Question: I try to working with HTMLEditor in <URL>
But when i chose Numbered list or Bullet list to typing then i press enter keyboard. That like

I think that like
'''
1. first
2. second
3. third
'''
And when i focus in . I press to un-numbered. I think that like
'''
1. first
2. second
third
'''
But all word will be un-numbered
How to fix that. Thanks so much
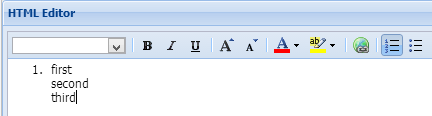
Answer: It looks like there is a bug with htmleditor on 4.1.1. Also, you should NOT be using new to create the ExtJS objects. This will cause other ExtJS problems.
Upgrading to 4.2.x will fix your problem with the htmleditor.
Your code should be better formatted. You should also be using proper ExtJS methods to get items i.e. :
'''
Ext.create('Ext.form.Panel', { // should be using Ext.create(), not new
title: 'HTML Editor',
width: 500,
bodyPadding: 10,
renderTo: Ext.getBody(),
items: [{
xtype: 'htmleditor',
name: 'editor',
enableColors: true,
enableAlignments: false,
enableLists: true,
enableSourceEdit: false,
anchor: '100%'
}],
dockedItems: [{
xtype: 'toolbar',
items: [{
xtype: 'button',
text: 'Get HTML',
handler: function(btn) {
// example of getting all form values
console.log(btn.up('form').getForm().getValues());
// proper example of getting by component
alert(btn.up('form').down('htmleditor').getValue());
}
}]
}]
});
'''